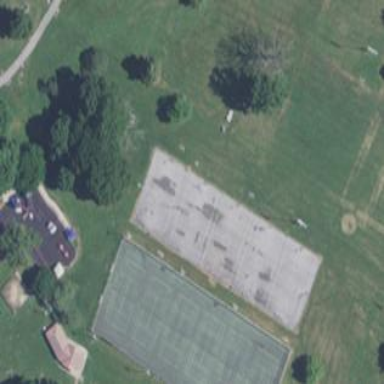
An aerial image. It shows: Basketball court on leisure land pitch.